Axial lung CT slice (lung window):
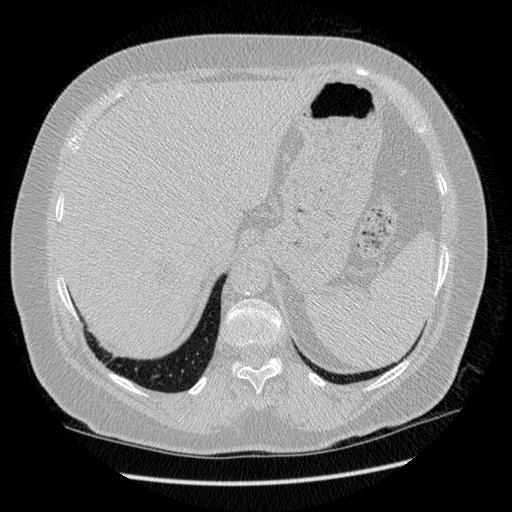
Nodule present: no